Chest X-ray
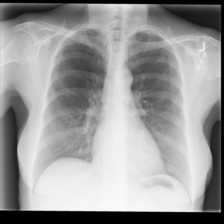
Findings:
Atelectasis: negative
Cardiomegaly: negative
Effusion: negative
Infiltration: negative
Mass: negative
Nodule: negative
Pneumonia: negative
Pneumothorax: negative
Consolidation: negative
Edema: negative
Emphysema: negative
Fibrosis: negative
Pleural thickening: negative
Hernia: negative